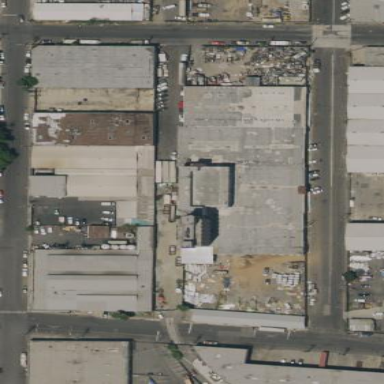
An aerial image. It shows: Warehouse.